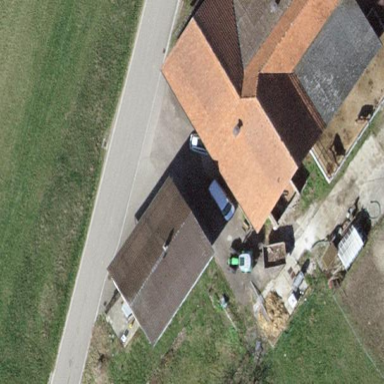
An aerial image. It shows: Simple house.